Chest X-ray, AP view. Patient: 77 years old, sex F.
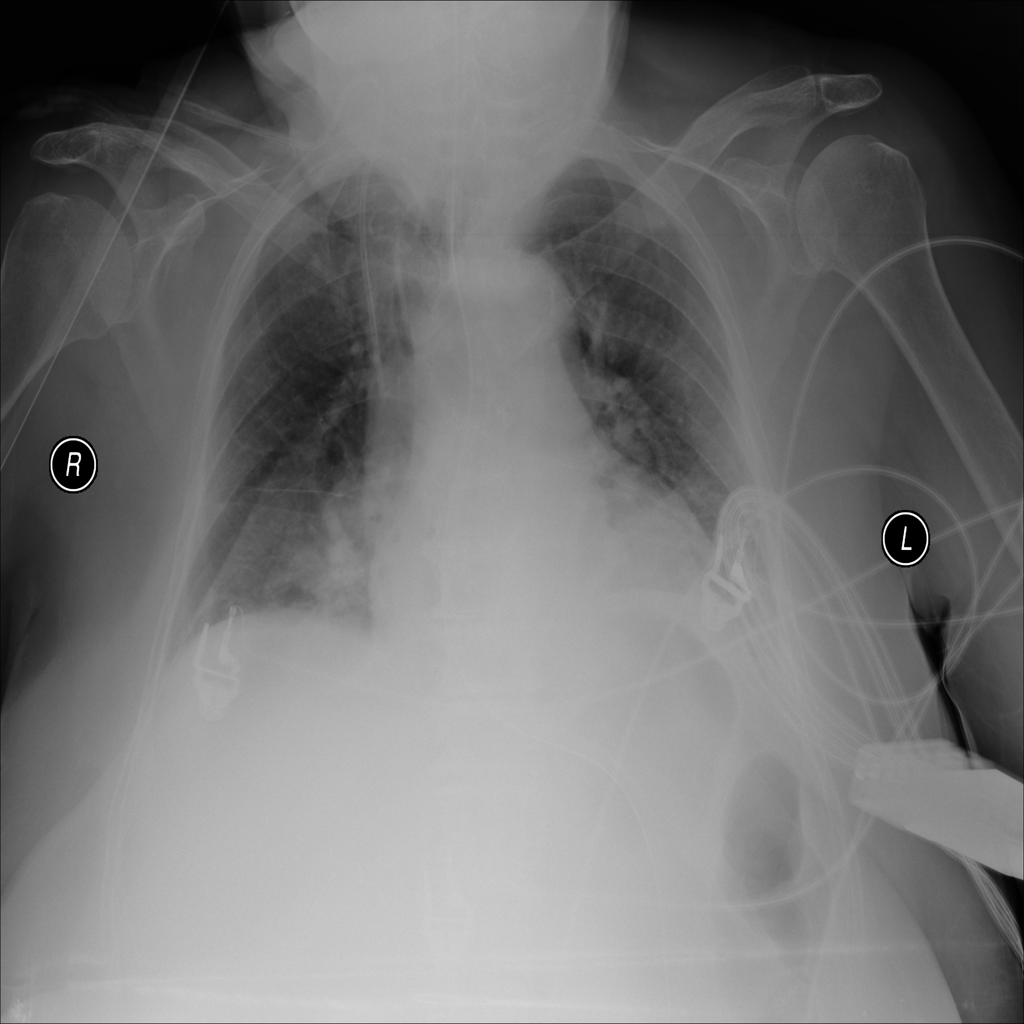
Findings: Atelectasis, Infiltration